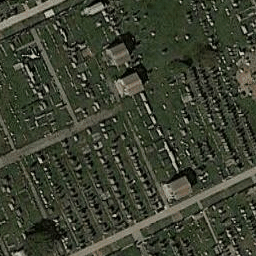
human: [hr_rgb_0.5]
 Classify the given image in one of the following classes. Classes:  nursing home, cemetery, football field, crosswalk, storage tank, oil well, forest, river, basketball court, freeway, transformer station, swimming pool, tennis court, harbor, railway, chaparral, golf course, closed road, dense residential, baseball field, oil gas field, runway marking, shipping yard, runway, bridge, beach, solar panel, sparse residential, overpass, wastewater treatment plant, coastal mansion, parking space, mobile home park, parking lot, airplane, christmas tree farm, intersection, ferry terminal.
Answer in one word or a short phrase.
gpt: cemetery